Here is a 2-D grayscale rendering of raw rotating-machine vibration samples (signal-to-image). Determine the machine's mechanical condition. Answer with exactly one of: normal, misalignment, unbalance, looseness.
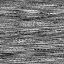
Answer: unbalance